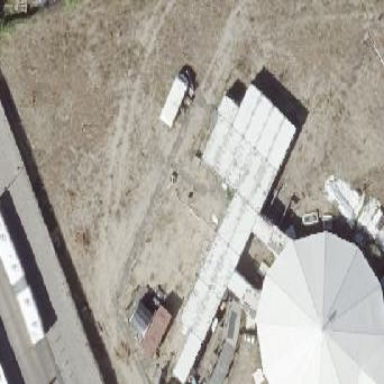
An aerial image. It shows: Container building.